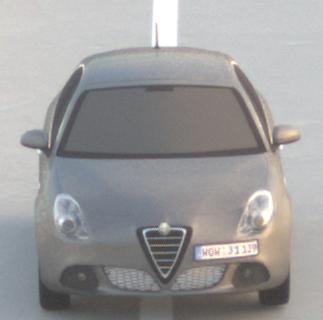
Make: Alfa Romeo
Model: Giulietta 1.4 TB 16V
Detailed model: Giulietta (940)
Model produced from: 2010/05
Model produced until: 2013/03
Doors: 5
Color: gray
Road condition: dry road
Daytime: sunrise or sunset
Contrast: low contrast